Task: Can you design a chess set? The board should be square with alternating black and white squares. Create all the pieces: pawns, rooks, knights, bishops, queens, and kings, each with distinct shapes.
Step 5530:
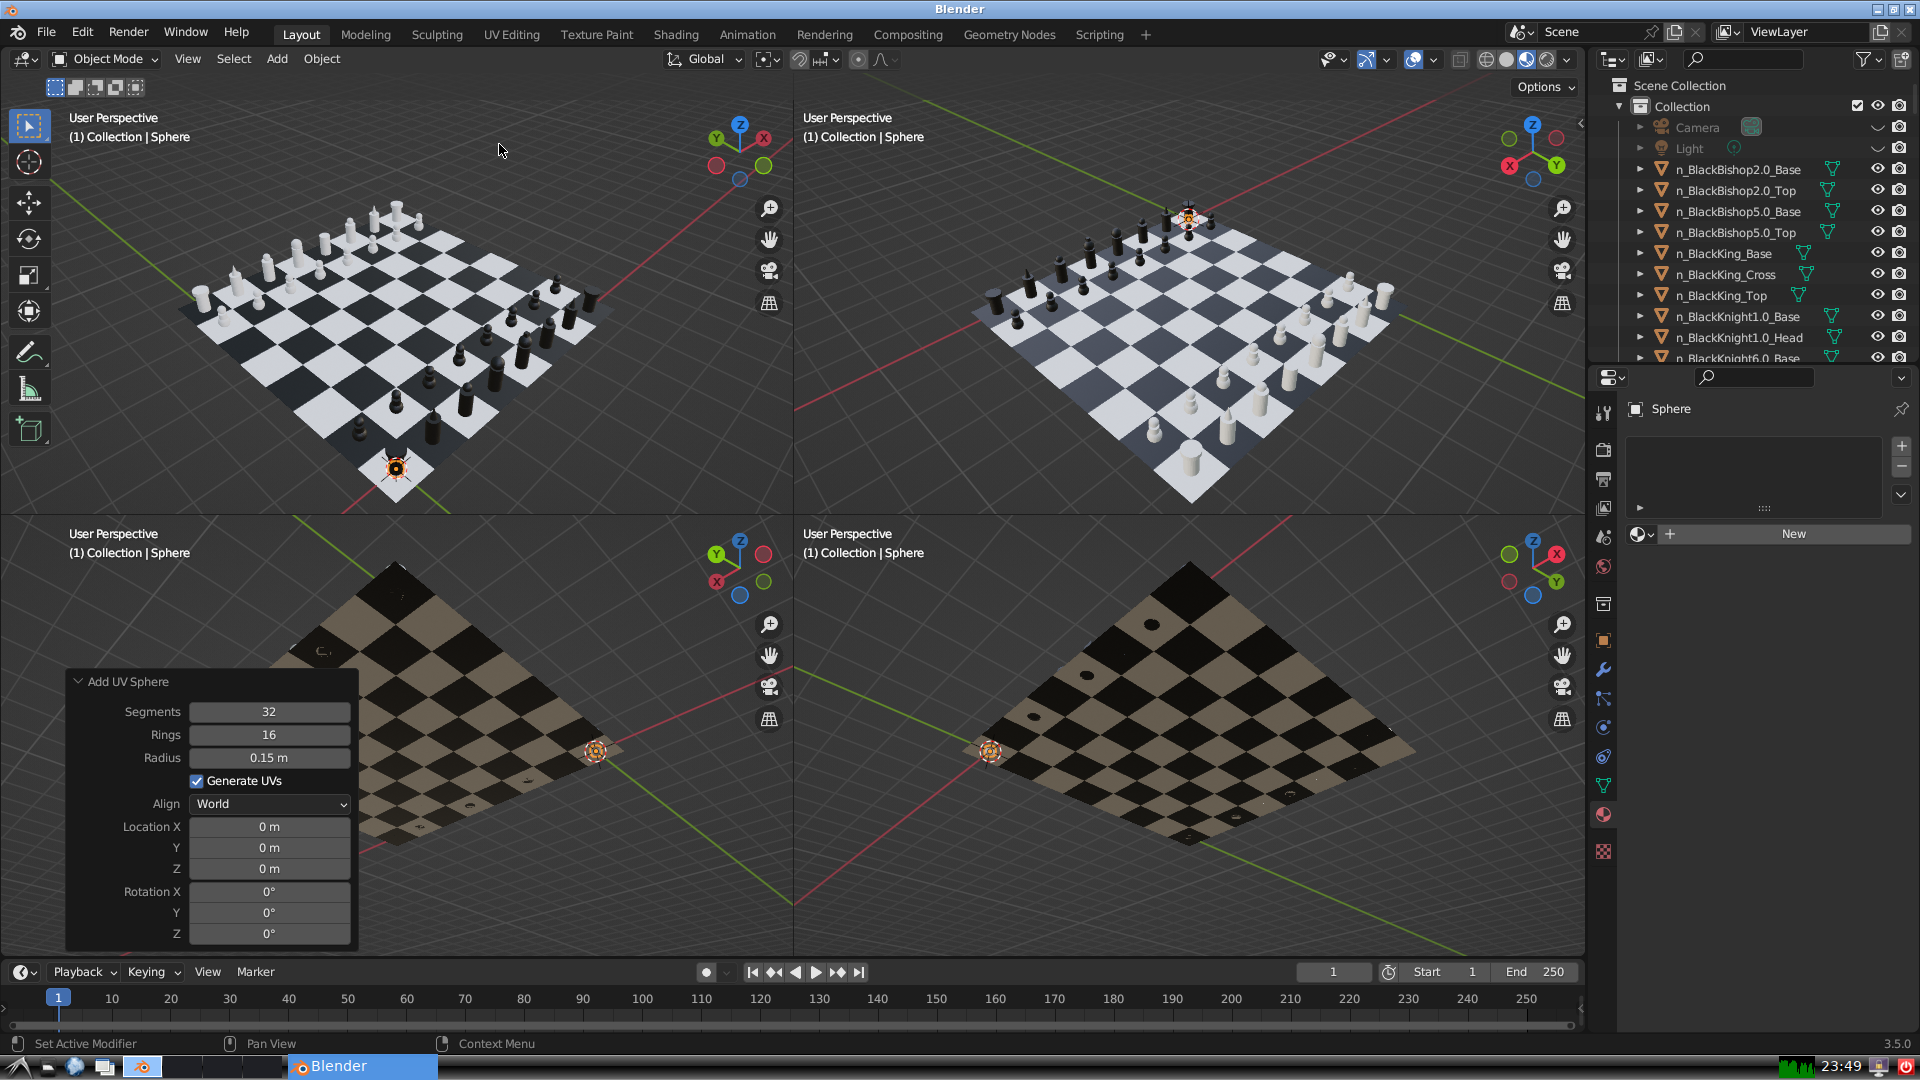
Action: {"mouse_move": [270, 758]}